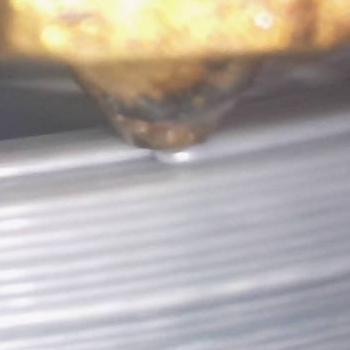
Flow rate: 133%